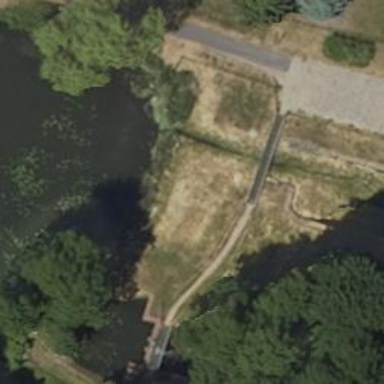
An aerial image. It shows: Metal-surfaced path bridge.